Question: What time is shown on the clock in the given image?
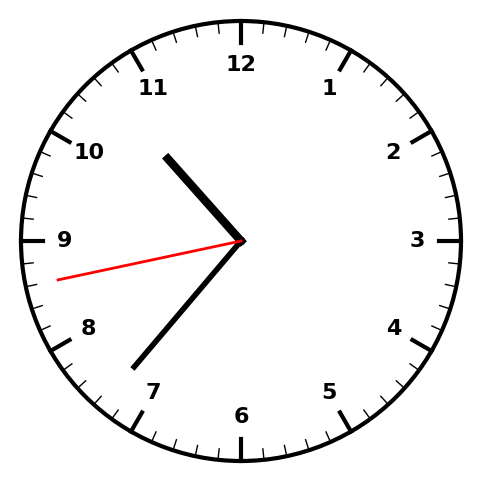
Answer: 10:36:43